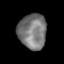
Tissue: lung
Cell type: T cells
Senescence score: 0.2183
Nuclear area (px): 965
Mean DAPI intensity: 120.731